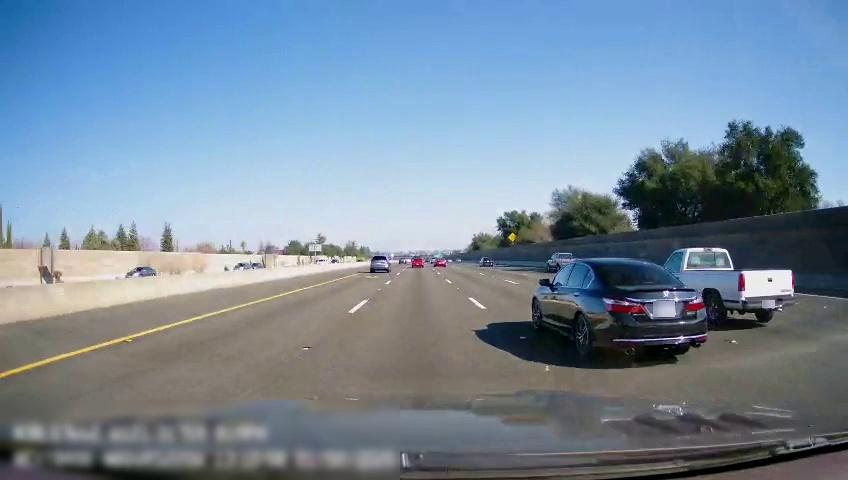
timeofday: Day
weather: Sunny
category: Drivable Space
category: Vehicles | Car
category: Vehicles | Car
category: Vehicles | Car
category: Vehicles | Car
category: Vehicles | Car
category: Vehicles | Car
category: Vehicles | SUV
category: Vehicles | Truck
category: Vehicles | SUV
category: Vehicles | Truck
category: Vehicles | Car
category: Vehicles | SUV
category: Lanes | Alternate Lane
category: Lanes | Current Lane
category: Lanes | Current Lane
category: Lanes | Alternate Lane
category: Lanes | Alternate Lane
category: Lanes | Alternate Lane
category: Traffic | Signs